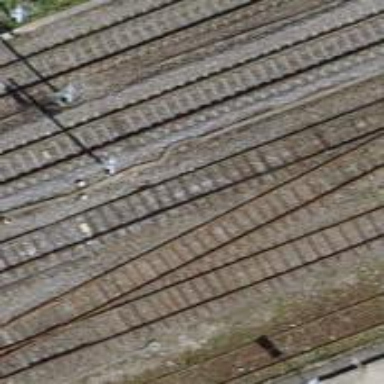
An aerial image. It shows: Railway signal.